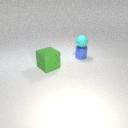
small cyan rubber sphere above small blue metal cylinder